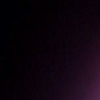
Label: space